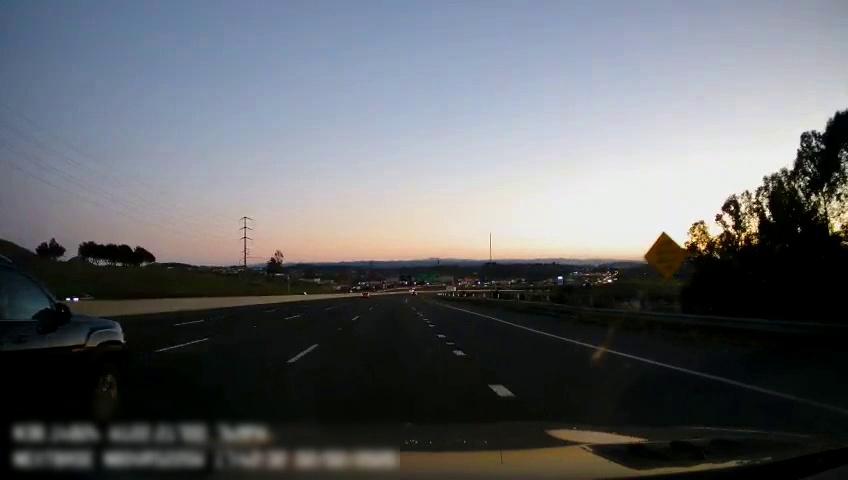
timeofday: Dusk/Dawn/Twilight
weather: Sunny
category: Drivable Space
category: Vehicles | SUV
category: Vehicles | Car
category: Lanes | Current Lane
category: Lanes | Current Lane
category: Lanes | Alternate Lane
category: Lanes | Alternate Lane
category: Lanes | Alternate Lane
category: Traffic | Signs